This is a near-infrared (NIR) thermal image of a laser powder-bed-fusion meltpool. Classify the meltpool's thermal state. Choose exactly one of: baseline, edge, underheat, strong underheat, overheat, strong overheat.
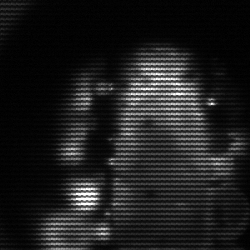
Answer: strong underheat